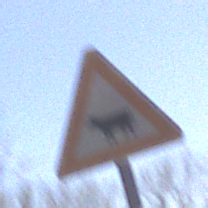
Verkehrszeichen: ViehtriebRechts
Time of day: Midday
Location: Outdoor (Nature)
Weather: Clear
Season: NotSpecified
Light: Natural